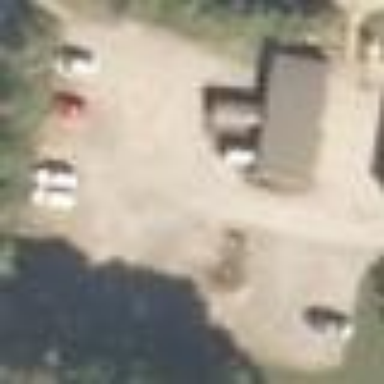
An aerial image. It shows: Parking area.